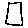
Label: square